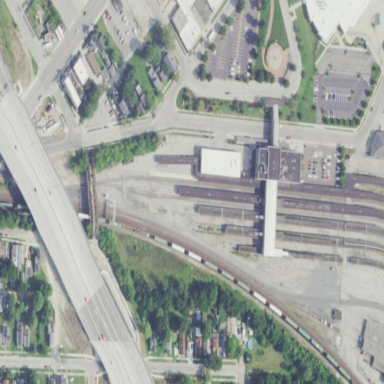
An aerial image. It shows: Train station building.